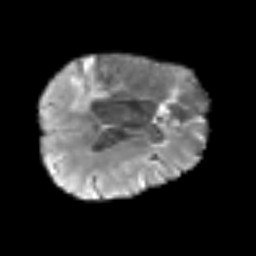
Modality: T2w
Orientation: axial
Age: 64
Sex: male
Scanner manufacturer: siemens
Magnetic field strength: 3 T
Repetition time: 3.2 s
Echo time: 0.081 s